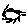
Label: sun